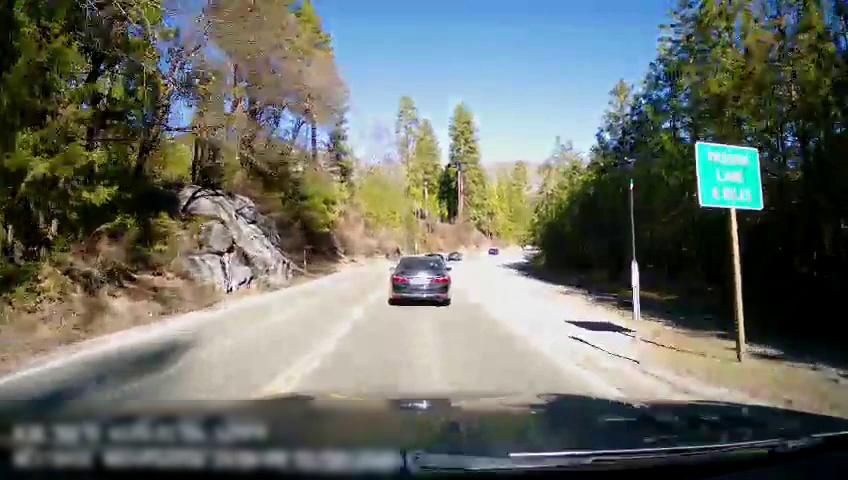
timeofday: Day
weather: Sunny
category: Drivable Space
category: Vehicles | Car
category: Vehicles | Car
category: Vehicles | Car
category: Vehicles | Car
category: Lanes | Opposite Lane
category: Lanes | Opposite Lane
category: Lanes | Current Lane
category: Lanes | Current Lane
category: Traffic | Signs